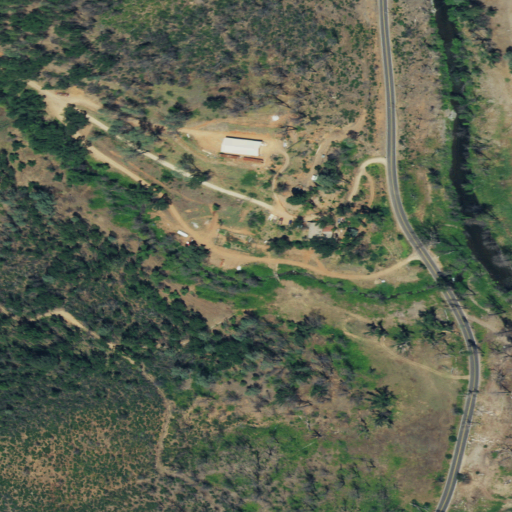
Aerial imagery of valley in California named Fivemile Gulch containing grassland, open development, shrub, woody wetlands, evergreen forest, and medium intensity development